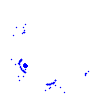
Particle: pion